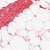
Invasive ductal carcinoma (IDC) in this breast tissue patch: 0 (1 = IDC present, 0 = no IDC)